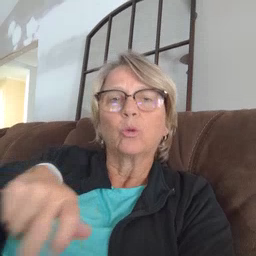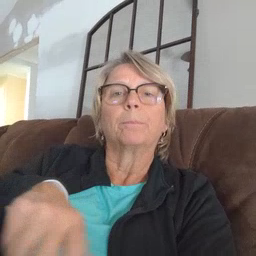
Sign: vacuum